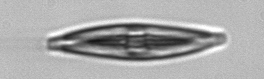
Label: pennate